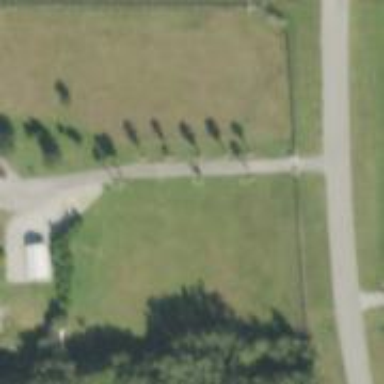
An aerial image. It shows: Driveway leading to service road.